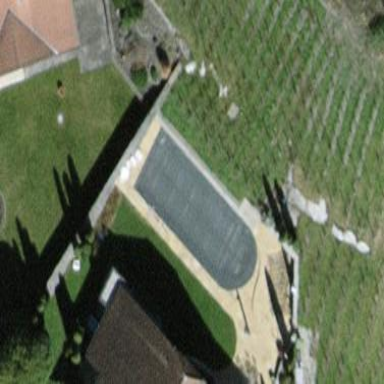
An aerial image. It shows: Swimming pool located in leisure land.